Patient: sex M, age 45
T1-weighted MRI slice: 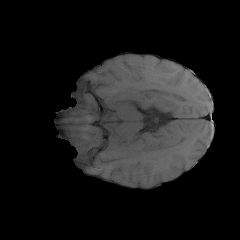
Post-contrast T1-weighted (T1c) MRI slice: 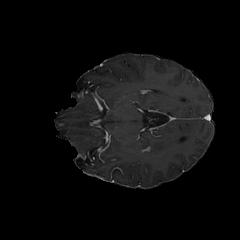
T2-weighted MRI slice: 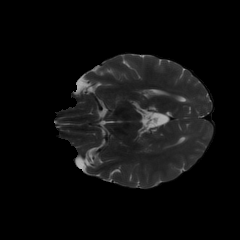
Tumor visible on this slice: no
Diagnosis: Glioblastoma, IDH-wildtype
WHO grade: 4